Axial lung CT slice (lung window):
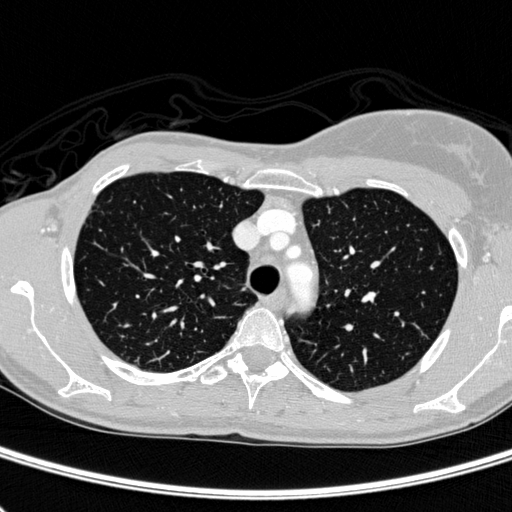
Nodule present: no